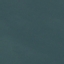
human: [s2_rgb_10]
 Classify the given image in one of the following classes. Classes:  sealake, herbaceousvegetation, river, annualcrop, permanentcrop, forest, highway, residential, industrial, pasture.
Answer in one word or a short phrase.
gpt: SeaLake